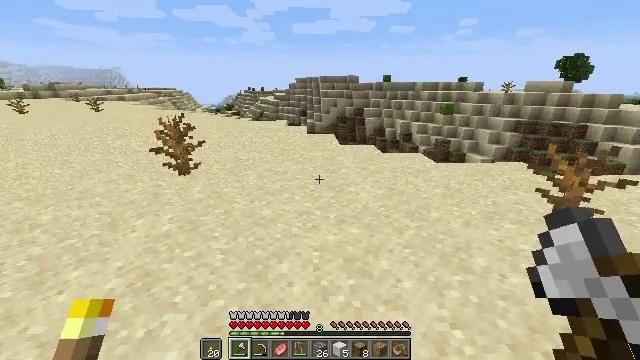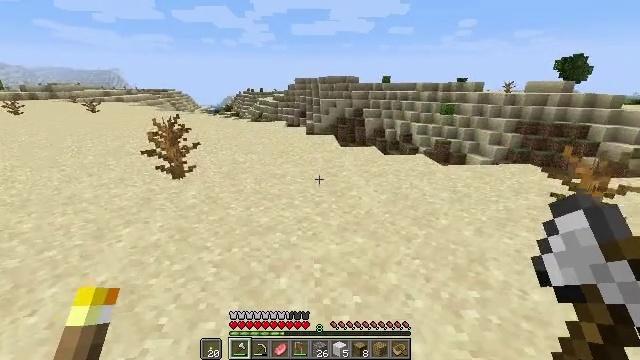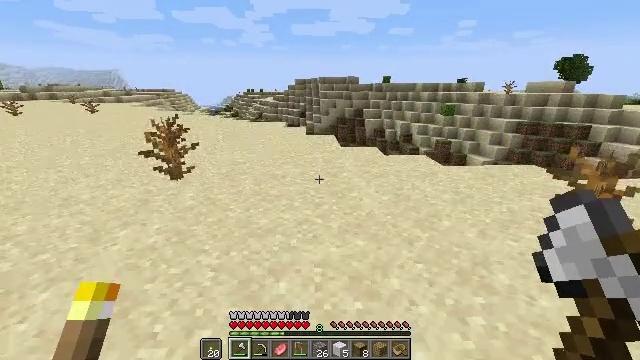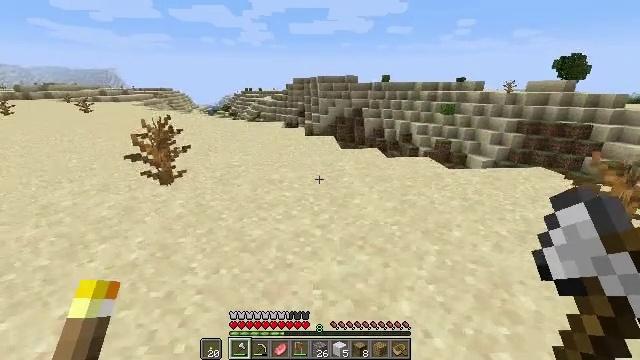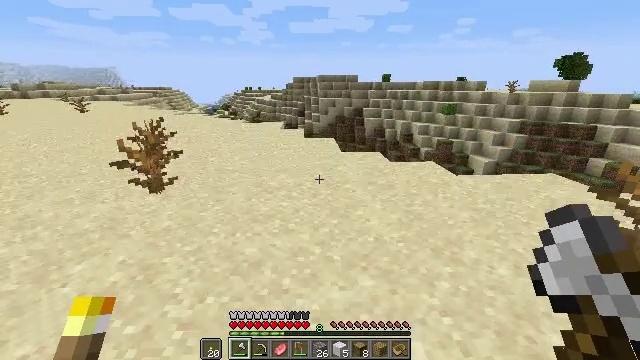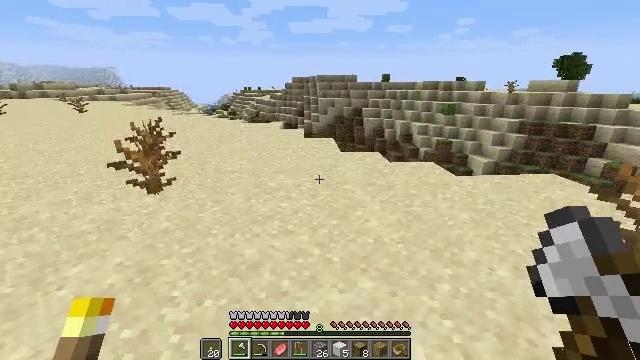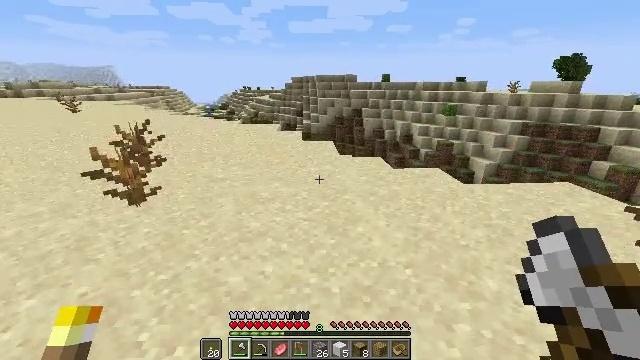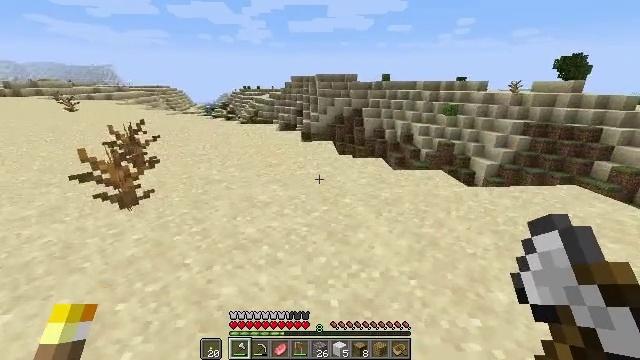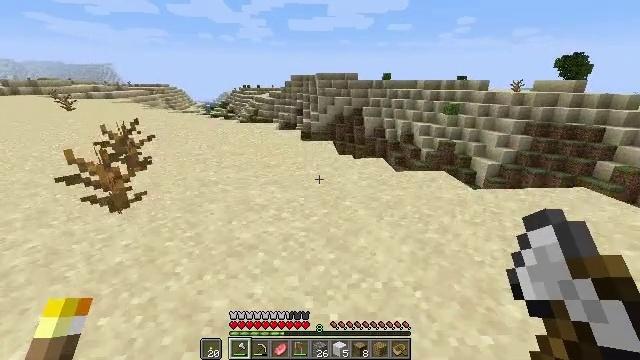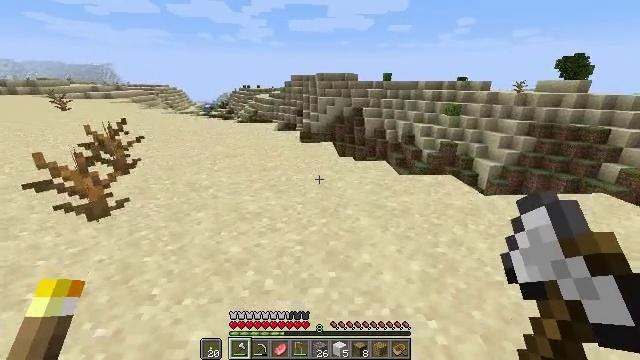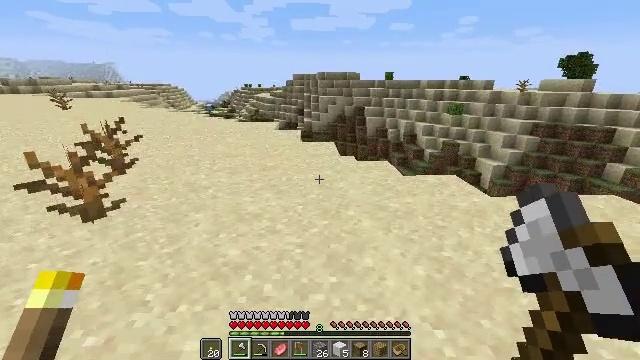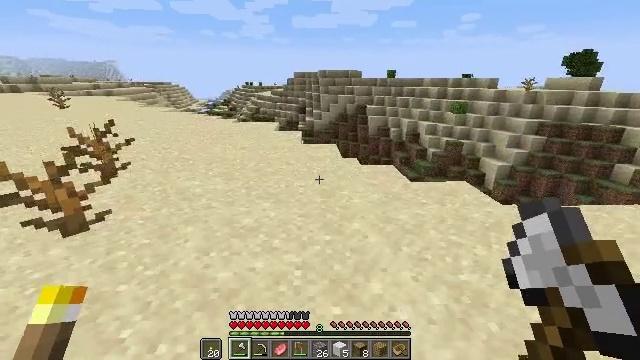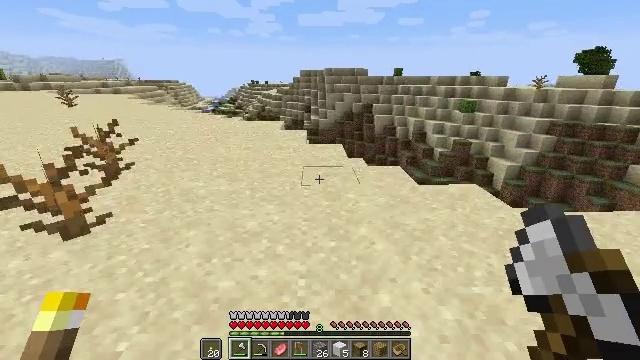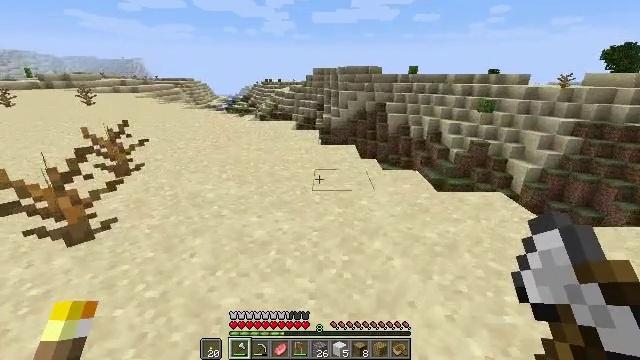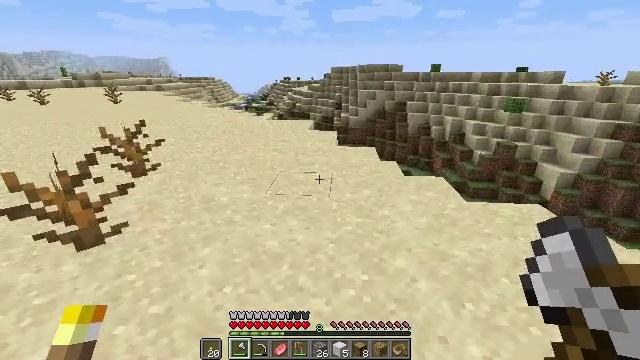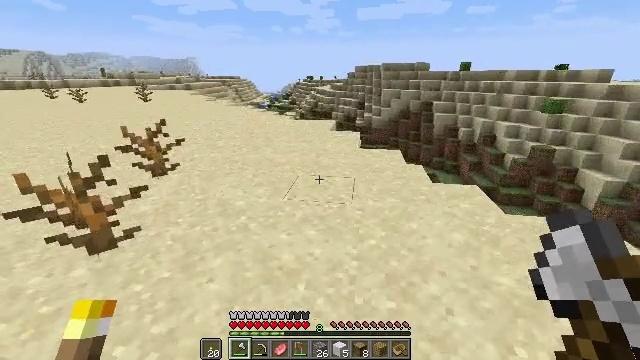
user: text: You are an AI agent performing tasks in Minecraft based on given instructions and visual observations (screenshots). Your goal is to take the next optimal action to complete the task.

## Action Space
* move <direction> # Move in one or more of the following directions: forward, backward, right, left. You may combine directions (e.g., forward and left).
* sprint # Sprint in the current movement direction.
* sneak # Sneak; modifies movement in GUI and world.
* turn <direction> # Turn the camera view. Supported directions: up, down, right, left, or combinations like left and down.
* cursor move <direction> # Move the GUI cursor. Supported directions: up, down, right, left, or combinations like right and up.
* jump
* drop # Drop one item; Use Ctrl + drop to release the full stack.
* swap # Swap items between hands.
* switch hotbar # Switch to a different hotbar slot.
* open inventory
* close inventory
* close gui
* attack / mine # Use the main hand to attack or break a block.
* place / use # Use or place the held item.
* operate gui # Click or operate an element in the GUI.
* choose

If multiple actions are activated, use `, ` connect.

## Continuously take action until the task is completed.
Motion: motion action
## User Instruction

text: Break the dead bush for sticks.
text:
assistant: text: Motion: move forward
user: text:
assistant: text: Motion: move forward
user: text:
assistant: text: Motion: move forward
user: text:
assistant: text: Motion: move forward
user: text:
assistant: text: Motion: move forward
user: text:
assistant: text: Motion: move forward
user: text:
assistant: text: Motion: move forward
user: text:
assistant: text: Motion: move forward
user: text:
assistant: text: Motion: move forward
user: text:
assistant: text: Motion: move forward
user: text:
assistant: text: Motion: move forward
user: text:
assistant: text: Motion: move forward, turn left
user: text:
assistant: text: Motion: move forward, turn left
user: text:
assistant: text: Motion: move forward, turn left
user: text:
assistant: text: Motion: move forward, turn left
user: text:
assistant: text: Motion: move forward, turn left
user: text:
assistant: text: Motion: move forward, turn left
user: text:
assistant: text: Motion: move forward
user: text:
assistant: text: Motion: move forward
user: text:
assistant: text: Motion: move forward
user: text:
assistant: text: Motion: move forward, turn left
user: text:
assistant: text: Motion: move forward
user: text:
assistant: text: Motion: move forward
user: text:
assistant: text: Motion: move forward, turn left
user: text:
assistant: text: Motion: move forward, turn left
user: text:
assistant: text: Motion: move forward
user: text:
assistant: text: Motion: move forward
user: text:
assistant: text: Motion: move forward
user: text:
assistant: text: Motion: move forward
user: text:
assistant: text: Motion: move forward